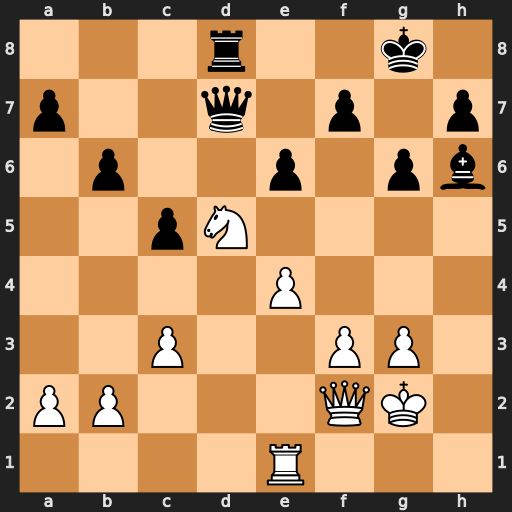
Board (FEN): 3r2k1/p2q1p1p/1p2p1pb/2pN4/4P3/2P2PP1/PP3QK1/4R3
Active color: w
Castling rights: -
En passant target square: -
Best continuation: Nf6+ Kg7 Nxd7